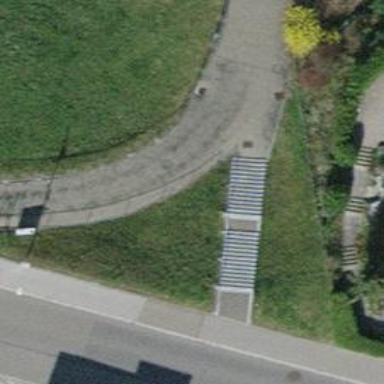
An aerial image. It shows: Set of steps on the road.